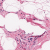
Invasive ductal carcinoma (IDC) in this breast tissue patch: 0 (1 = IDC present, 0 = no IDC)